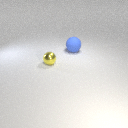
large blue rubber sphere to the right of small yellow metal sphere